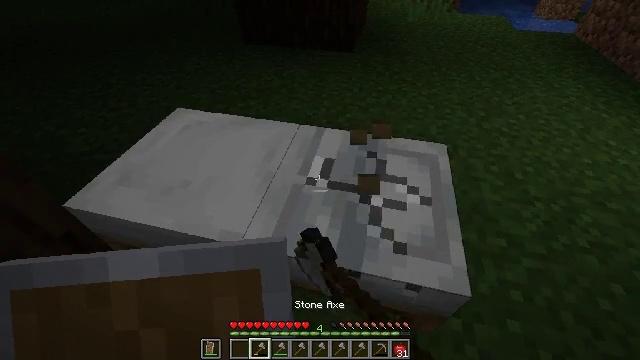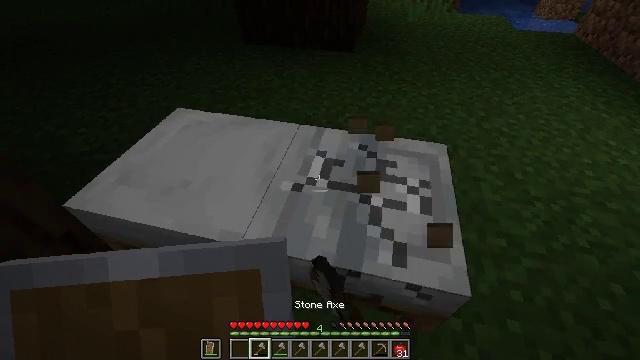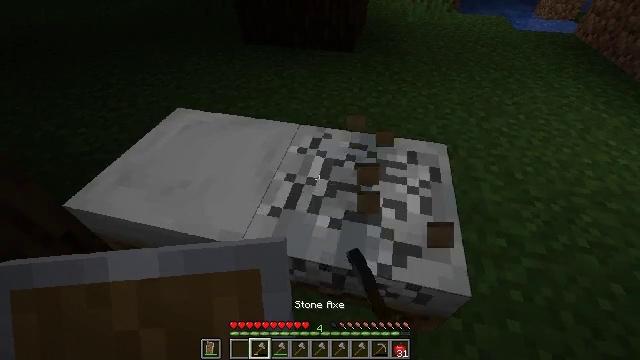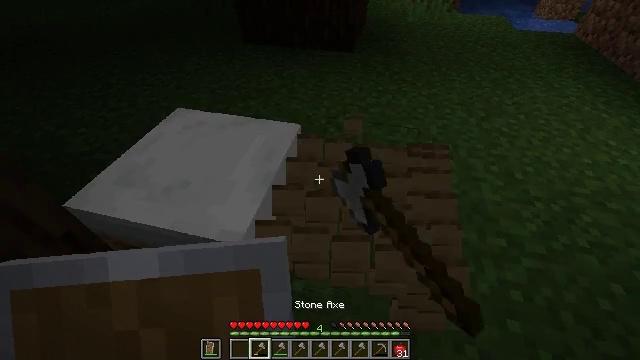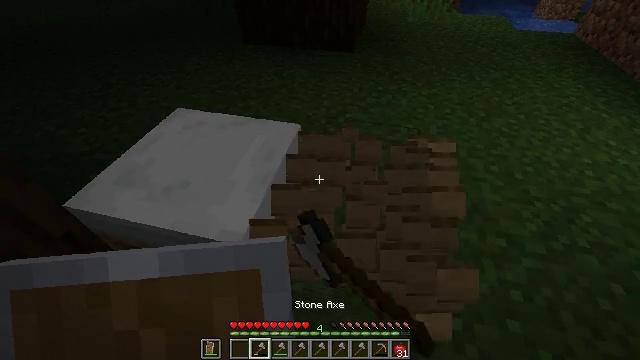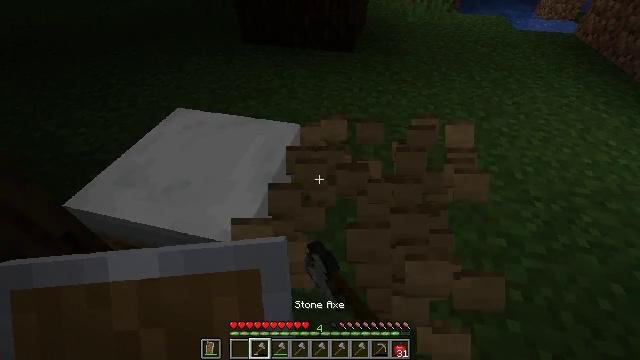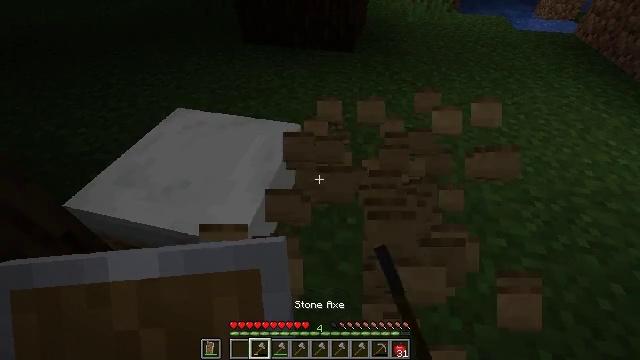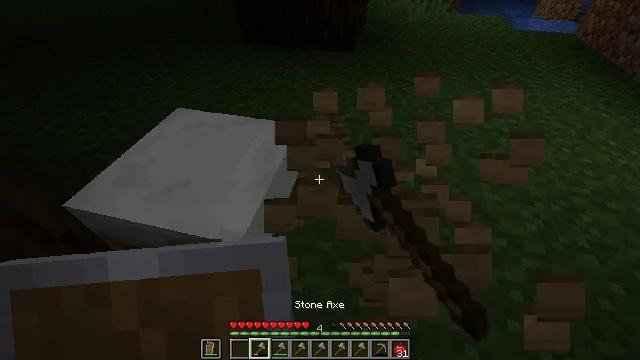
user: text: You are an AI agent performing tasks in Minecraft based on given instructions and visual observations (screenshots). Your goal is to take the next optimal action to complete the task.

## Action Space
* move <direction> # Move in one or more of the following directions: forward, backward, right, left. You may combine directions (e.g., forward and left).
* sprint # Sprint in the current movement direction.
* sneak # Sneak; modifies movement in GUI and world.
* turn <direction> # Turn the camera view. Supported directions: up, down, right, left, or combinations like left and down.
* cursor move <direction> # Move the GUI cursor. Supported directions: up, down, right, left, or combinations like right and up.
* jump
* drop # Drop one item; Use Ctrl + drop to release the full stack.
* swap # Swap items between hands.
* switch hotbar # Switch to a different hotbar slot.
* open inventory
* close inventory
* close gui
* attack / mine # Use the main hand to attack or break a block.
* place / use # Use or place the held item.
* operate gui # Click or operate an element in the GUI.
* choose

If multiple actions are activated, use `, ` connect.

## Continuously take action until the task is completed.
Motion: motion action
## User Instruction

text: Mine the white bed.
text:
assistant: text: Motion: attack / mine
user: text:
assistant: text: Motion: attack / mine
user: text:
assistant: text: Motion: attack / mine
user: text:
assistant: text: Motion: attack / mine
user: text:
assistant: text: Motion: attack / mine
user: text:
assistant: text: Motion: attack / mine
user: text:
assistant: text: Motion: attack / mine
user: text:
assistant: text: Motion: attack / mine